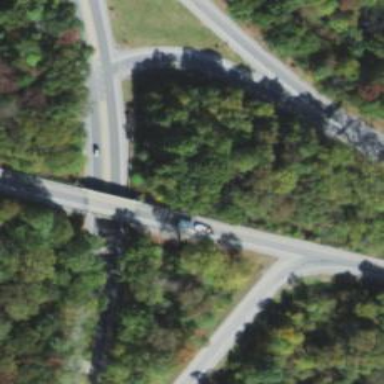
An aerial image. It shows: Trunk_link highway on bridge.